Brain MRI, t1w sequence, axial 2D slice.
Patient: age 36, sex F, weight 95 kg, height 1.95 m
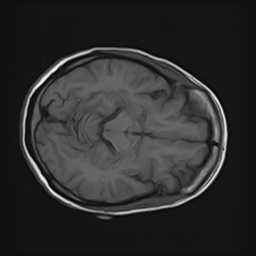